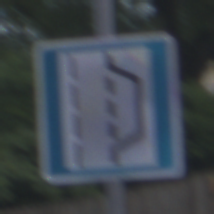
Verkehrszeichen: NothalteUndPannenbucht
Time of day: SunriseSunset
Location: Outdoor (Urban)
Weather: PartlyCloudy
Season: NotSpecified
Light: Natural